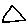
Label: triangle